Interaction volume radius: 5 \u00c5
Interaction volume height: 10 \u00c5
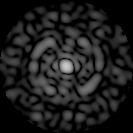
Disorder parameter: 0.859